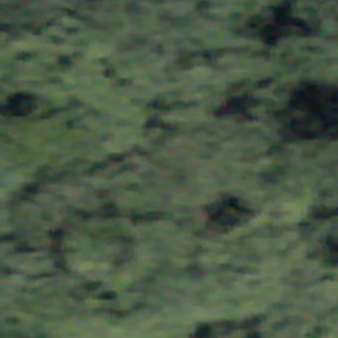
Label: other